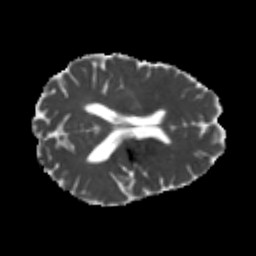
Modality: MD
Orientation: axial
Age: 26
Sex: male
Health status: healthy
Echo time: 0.074 s